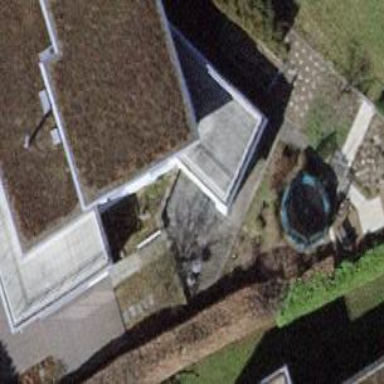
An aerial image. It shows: Building with flat roof.